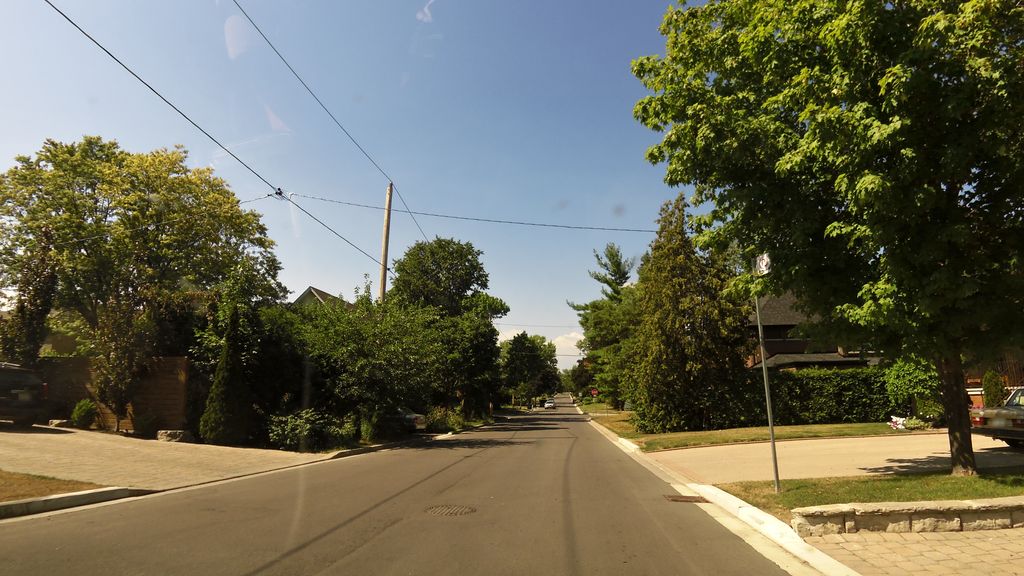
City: toronto